Question: I have problems with deserialization of a JSON-Value.
Here is my Code:
'''
NSDictionary *responseDict = [NSJSONSerialization JSONObjectWithData: data options:0 error: &errorJson];
NSString *innerJson = responseDict[@"d"];
NSMutableDictionary *innerObject = [innerJson JSONValue];
'''
As you can see in the fallowing printscreen (which is taken right after executing the last line of the code above), the items in the dictionary innerObject contains special characters, which are not there in innerJson. Can someone help me, why this occurs?

'''
{"ret" : "1", "msg" : "", "list" : ["Granatapfel$?200g$?1", "Brombeeren$?300g$?1", "Papaya (100 g)$?3$?0", "EPF Muesli 1 Messloffel$?2$?1", "gruner Spargel (190 g)$?2$?1", "Chicoree (130 g)$?1$?0", "mageres Kalbfleisch (190 g)$?3$?0", "Zander (160 g)$?6$?0", "Bachsaibling (190 g)$?2$?0", "Seeteufel (160 g)$?1$?0", "EPF Guetzli Hafer/\nKartoffel-Dinkel 3 Stk.$?0$?0"]}
'''
'''
{
list = (
"Granatapfel\U00a4200g\U00a41",
"Brombeeren\U00a4300g\U00a41",
"Papaya (100 g)\U00a43\U00a40",
"EPF M\U00fcesli 1 Messl\U00f6ffel\U00a42\U00a41",
"gr\U00fcner Spargel (190 g)\U00a42\U00a41",
"Chicor\U00e9e (130 g)\U00a41\U00a40",
"mageres Kalbfleisch (190 g)\U00a43\U00a40",
"Zander (160 g)\U00a46\U00a40",
"Bachsaibling (190 g)\U00a42\U00a40",
"Seeteufel (160 g)\U00a41\U00a40",
"EPF Guetzli Hafer/\nKartoffel-Dinkel 3 Stk.\U00a40\U00a40"
);
msg = "";
ret = 1;
'''
}
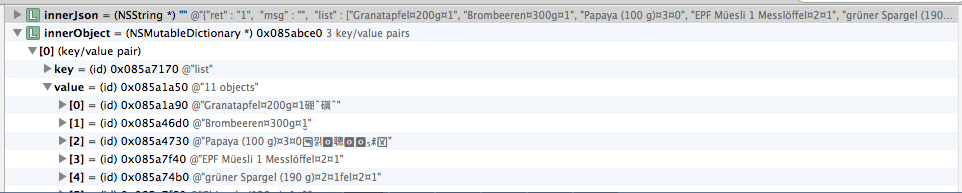
Answer: I cannot see a problem with your JSON value. The 'description' method of 'NSString'
prints all Unicode characters verbatim, e.g.
'''
"Granatapfel$?200g$?1"
'''
On the other hand, the 'description' method of 'NSDictionary' and 'NSArray' prints all non-ASCII characters
as a '\Unnnn' escape, e.g. '\U00a4' instead of '$?':
'''
"Granatapfel\U00a4200g\U00a41"
'''
If you extract the string values from 'innerObject', e.g.
'''
NSString *s = innerObject["list"][0];
NSLog(@"%@", s);
'''
then you will see that all values are stored correctly.